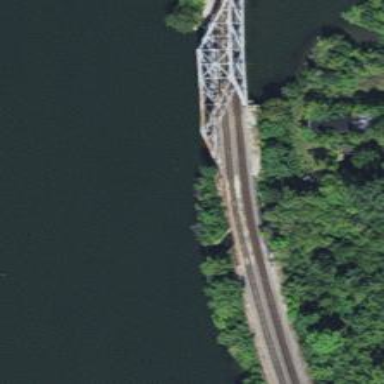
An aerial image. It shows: Truss bridge over railway.